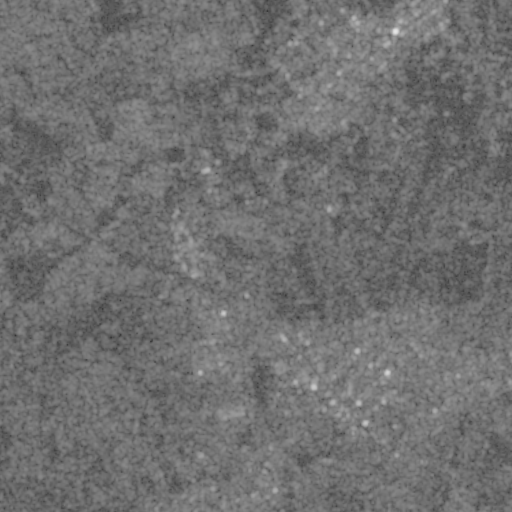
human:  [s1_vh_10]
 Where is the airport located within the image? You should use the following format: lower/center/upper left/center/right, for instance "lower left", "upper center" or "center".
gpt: The airport is located in the upper right of the image.
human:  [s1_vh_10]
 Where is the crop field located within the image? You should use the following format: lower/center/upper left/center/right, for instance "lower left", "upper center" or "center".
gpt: The crop field is located in the upper left of the image.
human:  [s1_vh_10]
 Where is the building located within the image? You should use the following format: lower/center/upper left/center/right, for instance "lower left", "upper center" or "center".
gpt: There is no building in the image.

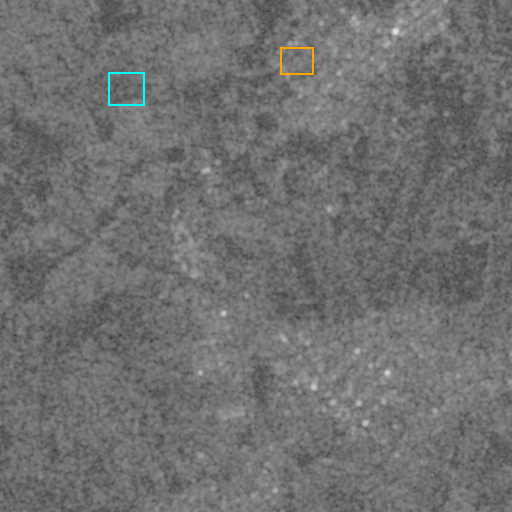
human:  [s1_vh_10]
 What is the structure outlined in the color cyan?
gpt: The structure outlined in cyan is a crop field.
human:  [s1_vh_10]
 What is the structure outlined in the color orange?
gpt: The structure outlined in orange is a park.
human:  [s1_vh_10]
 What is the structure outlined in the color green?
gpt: There is no green outline.